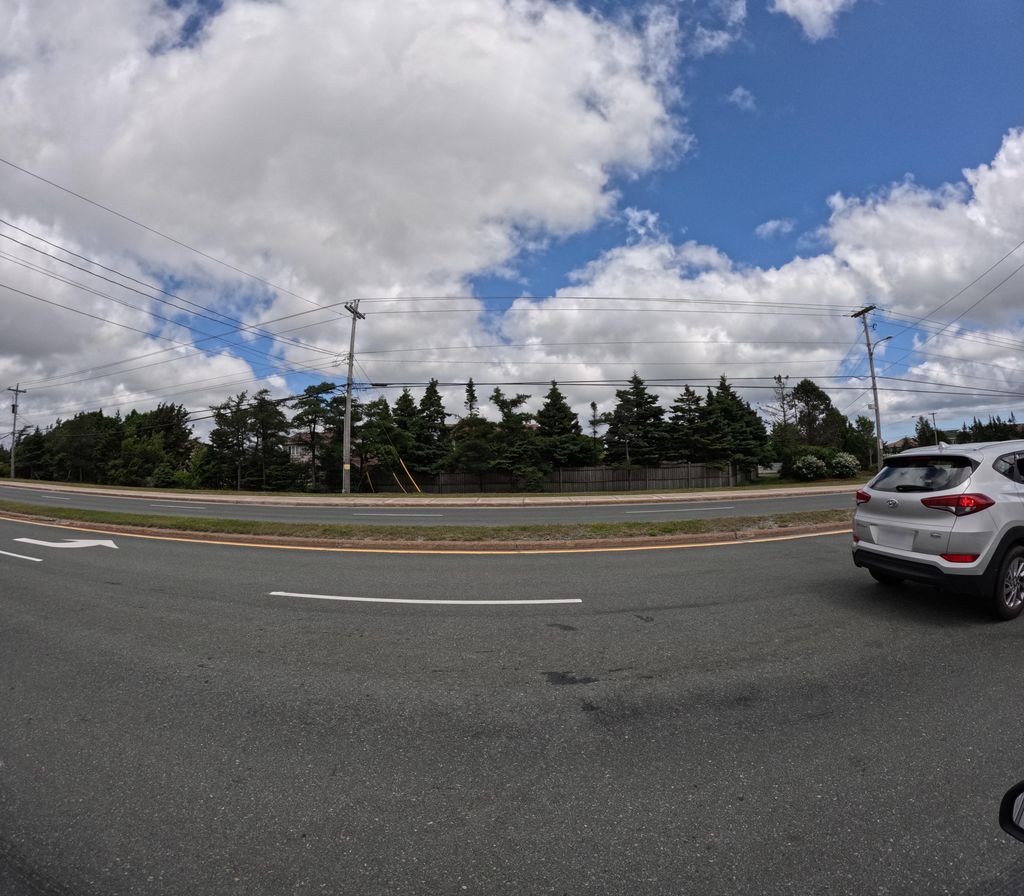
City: st_johns